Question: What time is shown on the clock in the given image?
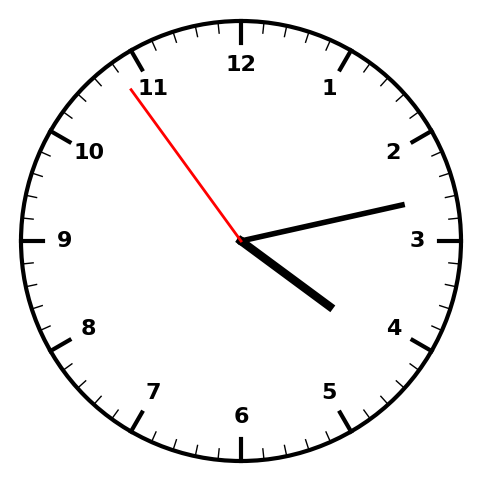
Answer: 04:12:54